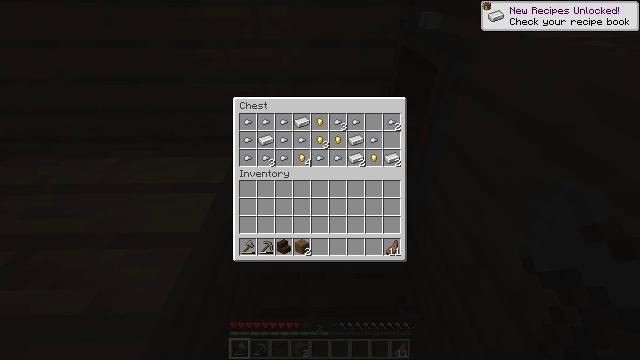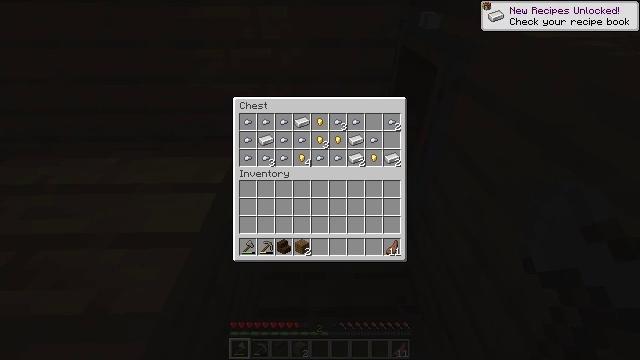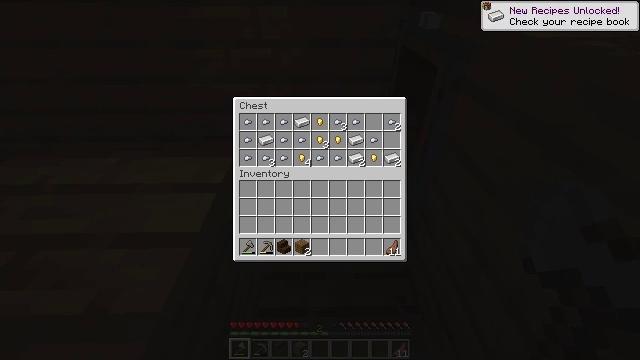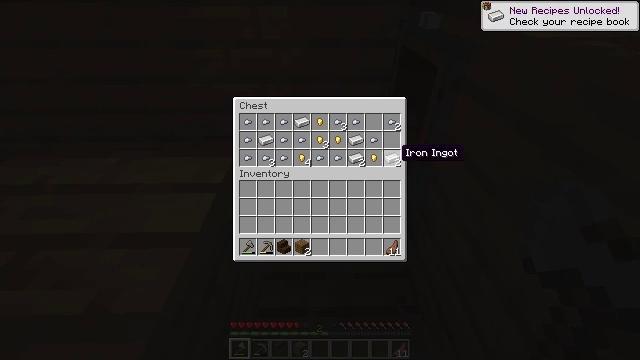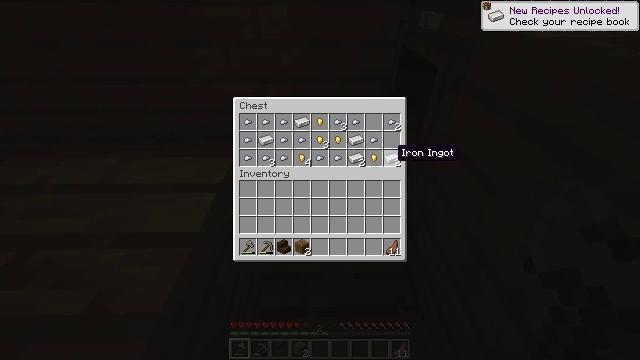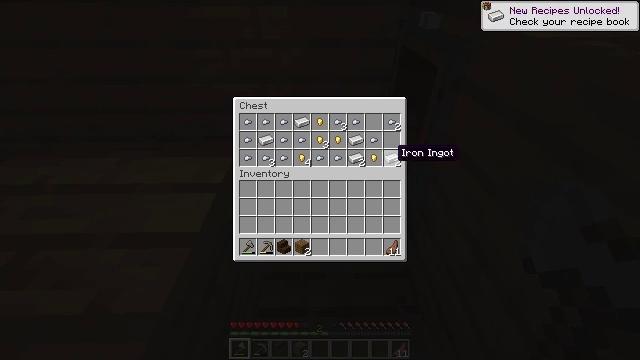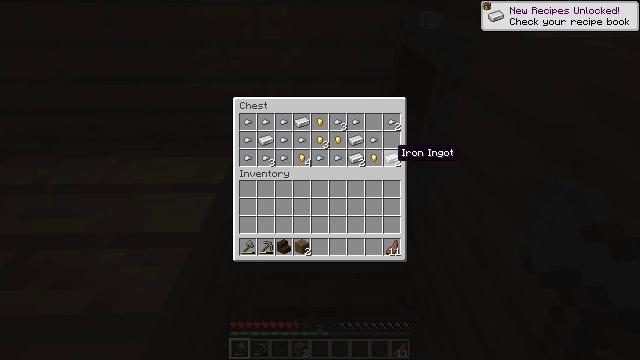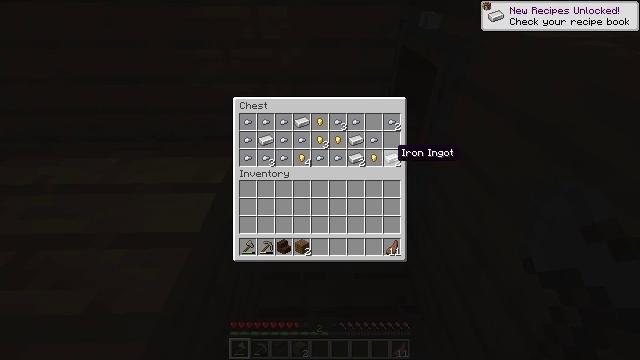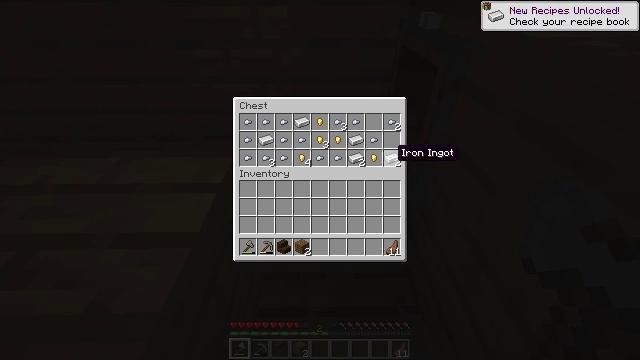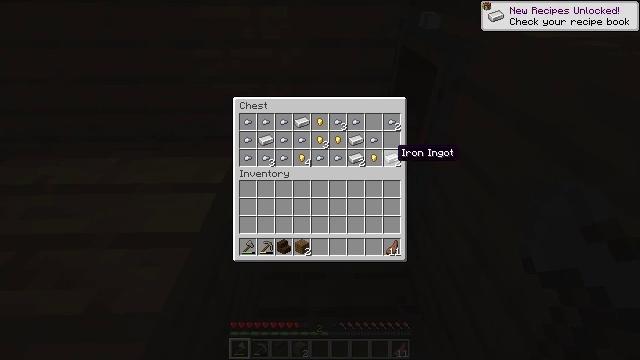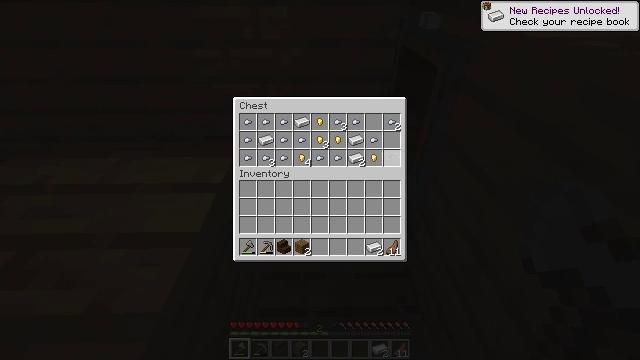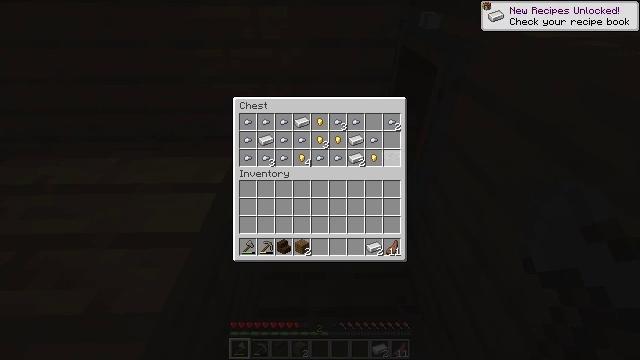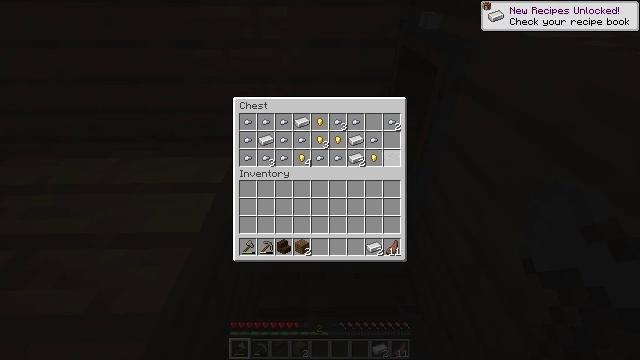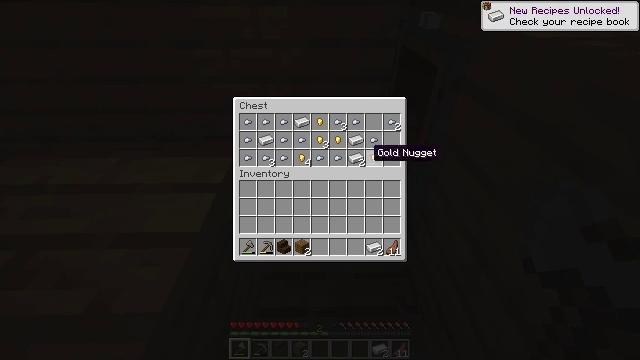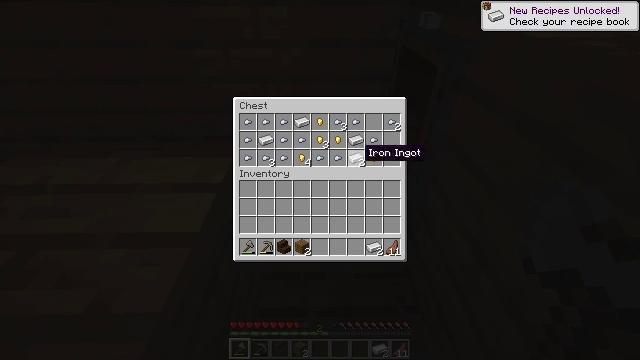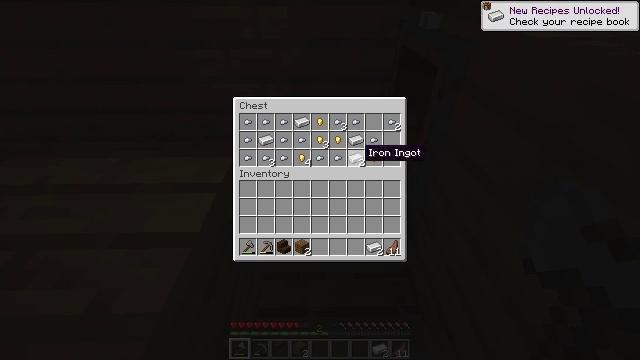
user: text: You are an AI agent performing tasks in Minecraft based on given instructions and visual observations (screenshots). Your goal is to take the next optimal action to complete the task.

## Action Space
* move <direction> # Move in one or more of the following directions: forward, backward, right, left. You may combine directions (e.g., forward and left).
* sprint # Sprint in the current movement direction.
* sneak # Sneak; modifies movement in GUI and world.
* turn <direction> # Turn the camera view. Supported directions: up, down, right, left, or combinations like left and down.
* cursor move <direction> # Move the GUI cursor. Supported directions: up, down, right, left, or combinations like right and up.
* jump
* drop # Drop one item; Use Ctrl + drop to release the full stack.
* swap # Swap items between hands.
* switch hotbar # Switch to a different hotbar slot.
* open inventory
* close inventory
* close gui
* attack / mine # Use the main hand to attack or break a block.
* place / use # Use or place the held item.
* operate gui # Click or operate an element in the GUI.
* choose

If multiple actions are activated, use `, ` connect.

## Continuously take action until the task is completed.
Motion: motion action
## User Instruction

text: Reclaim the spruce slab for later use.
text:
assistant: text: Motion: sneak, cursor move left and down
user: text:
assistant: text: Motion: sneak, cursor move left
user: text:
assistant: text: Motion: sneak, cursor move left
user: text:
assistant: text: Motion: sneak
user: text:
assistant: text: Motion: sneak
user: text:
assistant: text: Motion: sneak
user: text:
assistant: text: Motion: sneak
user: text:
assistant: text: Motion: sneak
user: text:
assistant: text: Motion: sneak
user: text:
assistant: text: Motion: sneak, operate gui
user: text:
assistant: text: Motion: sneak
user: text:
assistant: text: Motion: sneak
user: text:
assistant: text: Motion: sneak, cursor move left
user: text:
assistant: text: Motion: sneak, cursor move left
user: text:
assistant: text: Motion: sneak
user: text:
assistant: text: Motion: sneak
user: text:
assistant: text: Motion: sneak, operate gui
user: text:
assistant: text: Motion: sneak, operate gui
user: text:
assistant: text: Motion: sneak, operate gui
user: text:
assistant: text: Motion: sneak, cursor move up
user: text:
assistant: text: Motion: sneak
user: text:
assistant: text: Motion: sneak
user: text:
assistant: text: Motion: sneak
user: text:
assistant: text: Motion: sneak, operate gui
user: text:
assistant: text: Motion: sneak, operate gui
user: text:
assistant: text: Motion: sneak
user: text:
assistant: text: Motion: sneak
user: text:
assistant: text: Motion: sneak
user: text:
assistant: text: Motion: sneak, cursor move left
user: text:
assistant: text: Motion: sneak, cursor move left